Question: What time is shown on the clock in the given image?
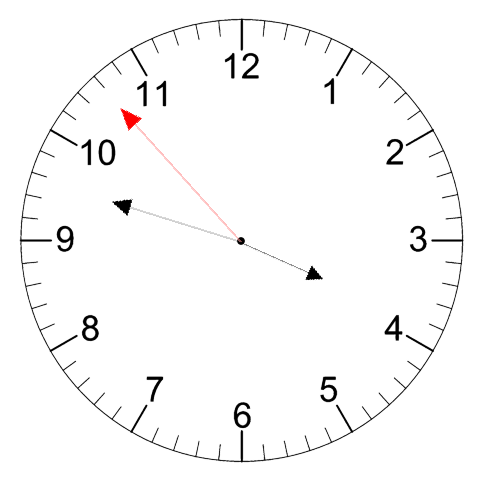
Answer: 03:47:53